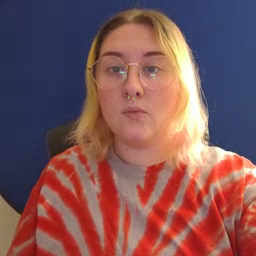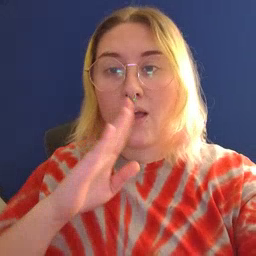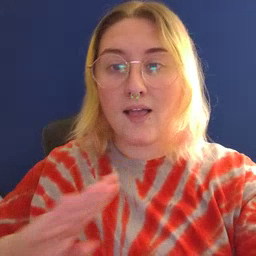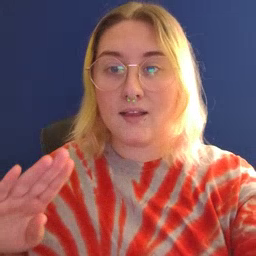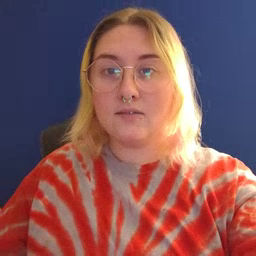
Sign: quiet